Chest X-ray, AP view. Patient: 66 years old, sex M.
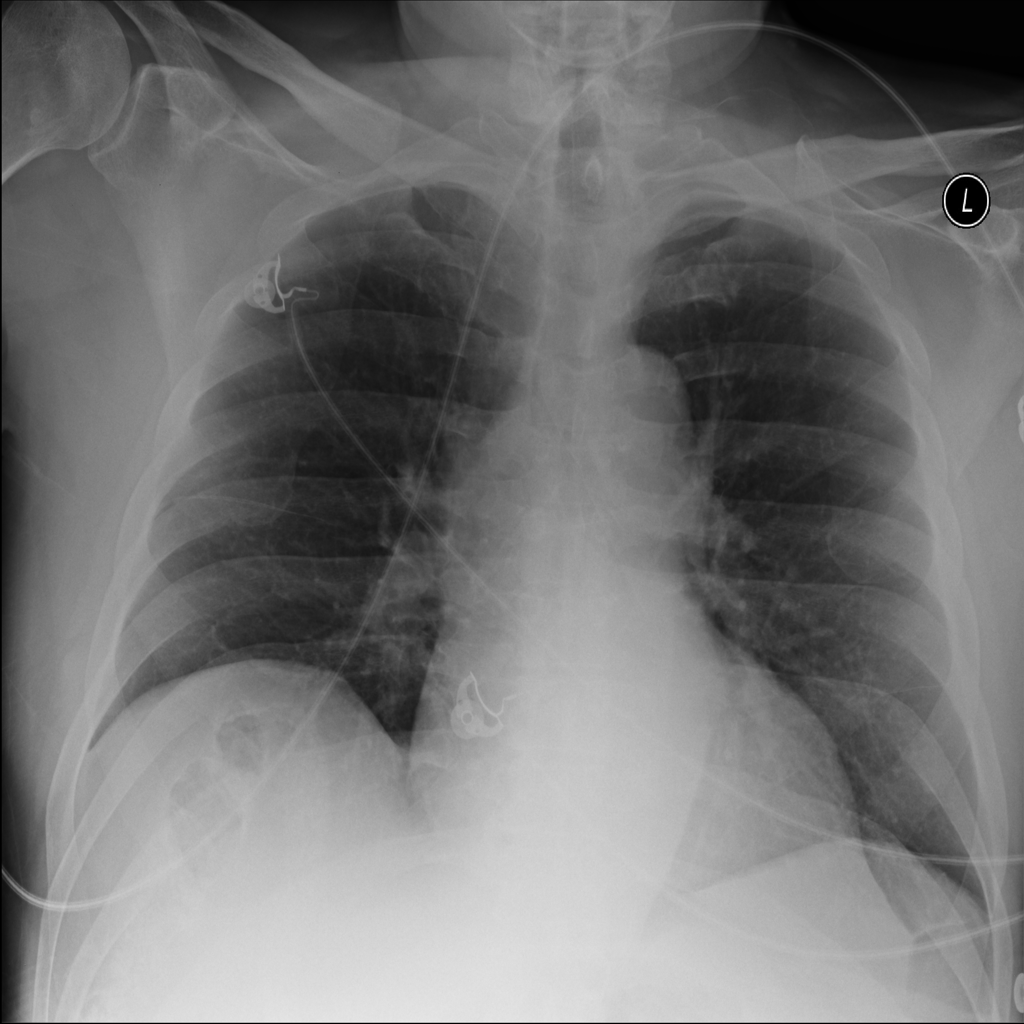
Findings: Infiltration